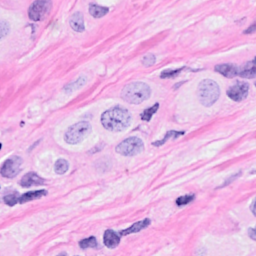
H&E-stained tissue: Breast